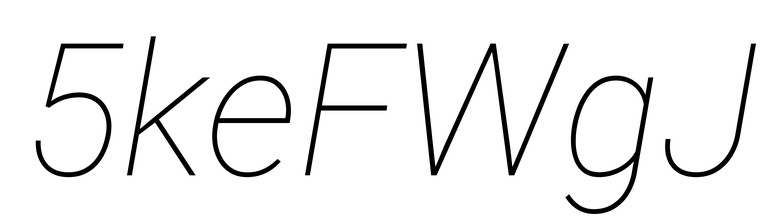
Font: Roboto-Italic_Thin_Italic